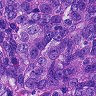
Metastatic tissue present: yes